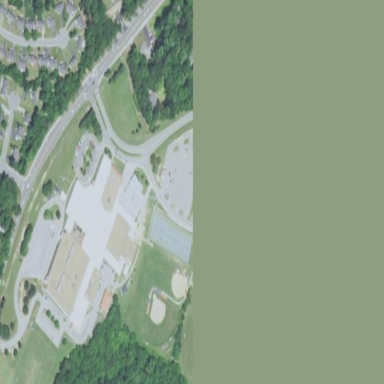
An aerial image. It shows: School.